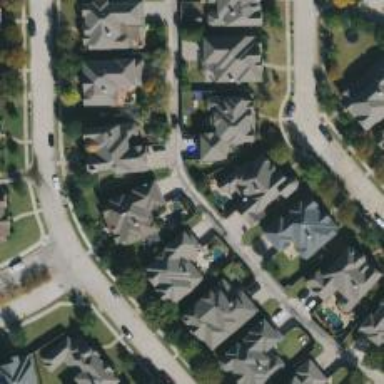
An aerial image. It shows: Alley classified as service road.